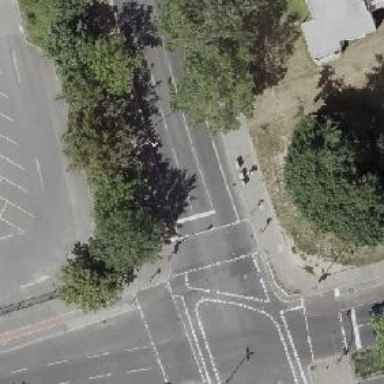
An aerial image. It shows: Tertiary road with asphalt surface. There are lanes for both cyclists and pedestrians on both sides of the road.